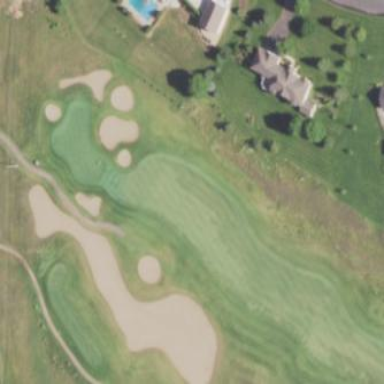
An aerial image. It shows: Golf bunker filled with sandy terrain.